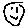
Label: smiley face